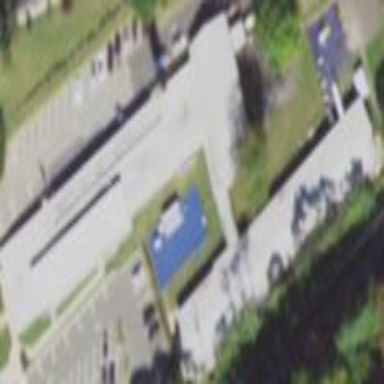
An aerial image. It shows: School building.